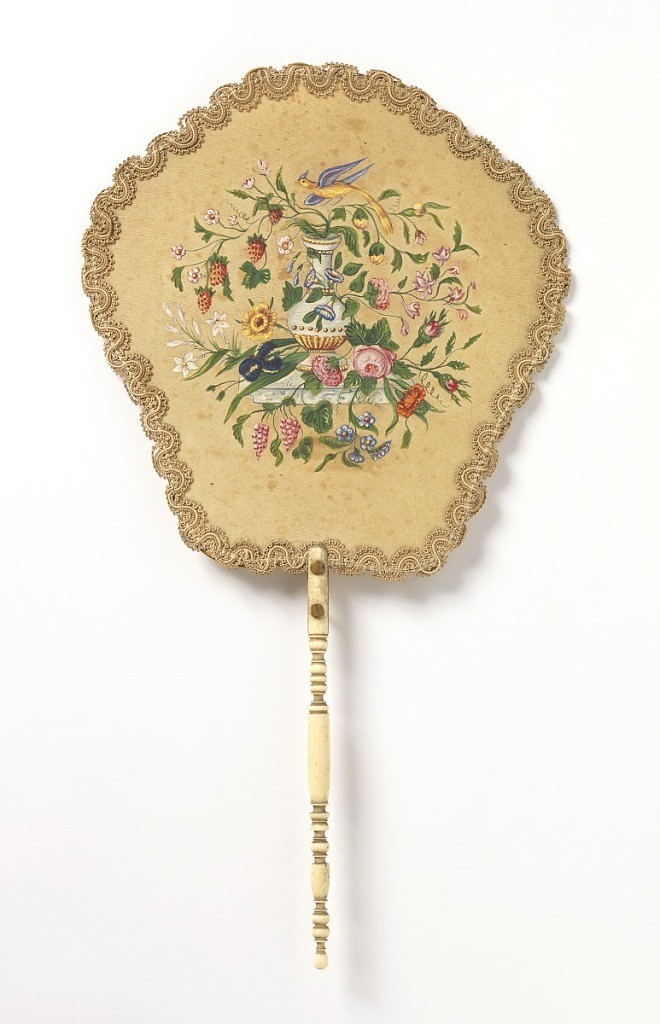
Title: Handscreen
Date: late 18th century
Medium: Painted silk leaf with silk passementerie, turned ivory handle
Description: Handscreen with a cream-colored leaf, hand-painted with a basket of flowers with a bird; scrolling trim at edges. Turned ivory handle.